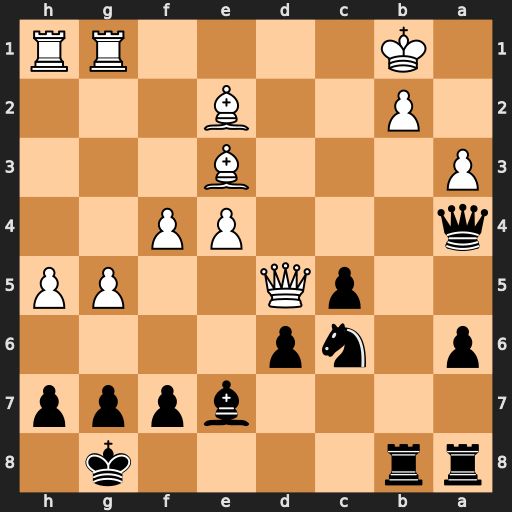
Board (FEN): rr4k1/4bppp/p1np4/2pQ2PP/q3PP2/P3B3/1P2B3/1K4RR
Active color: b
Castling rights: -
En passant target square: -
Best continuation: Rxb2+ Kxb2 Rb8+ Kc1 Qxa3+